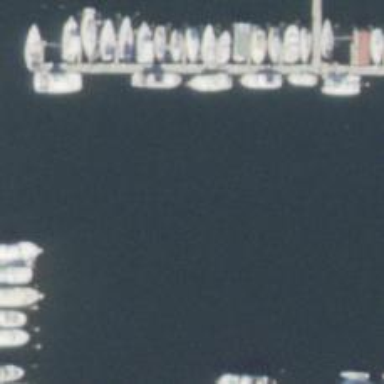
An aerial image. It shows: Dock located along the waterway.